Question: I'm unable to the R.java problem in my half built Facebook app. I have selected the "Build automatically" option, I cleaned my project. I did all the recommended solutions to generate my R.java file.But still no success. I have 2 R.java in my "gen" folder. I have put a screenshot for better understanding.

all the buttons, textview and imageviews are not being recognized.
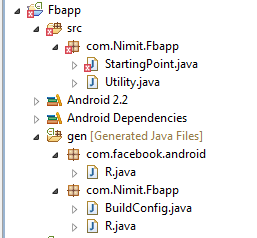
Answer: Try this:
I have similar problem R.java not found error it is actually not getting generated
I did almost every thing which are said in the different links in the forum
What I did
1.I delete the project from the workspace and re import it,after doing that when the project launched it start giving me the SDK not found error even I was given the correct Android SDK path.I am using eclispe ADT which you can find from android site itself.
2.I don't know why ADT plugin was showing it needs to update even the latest ADT 21.1 is installed .I tried to updated that then ,i don't know how tools folder from my SDK get deleted after that .It start shouting tools folder not found in SDK folder .So I need to download the SDK again and update the ADT plugin to 21.1 .
3 So I think some time there is problem in ADT plugin ,So keep it update correctly or reinstall it will works if nothing else works .